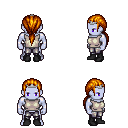
a pixel art fantasy rpg character, male body template, dark elf, purple skin, white sleeveless shirt, metal pants, dark blonde ponytail hairstyle, silver tiara, black shoes, four views (front, back, left, right), 2x2 character sprite sheet, small pixel art, hard edges, no anti-aliasing